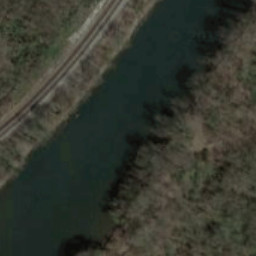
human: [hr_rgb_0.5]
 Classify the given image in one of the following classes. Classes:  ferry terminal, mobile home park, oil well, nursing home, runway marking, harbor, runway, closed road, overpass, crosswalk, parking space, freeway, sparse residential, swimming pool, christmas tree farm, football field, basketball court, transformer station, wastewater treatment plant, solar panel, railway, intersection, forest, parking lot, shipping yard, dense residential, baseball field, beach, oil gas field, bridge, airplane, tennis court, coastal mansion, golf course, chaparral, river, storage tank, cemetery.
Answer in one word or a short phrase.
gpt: river